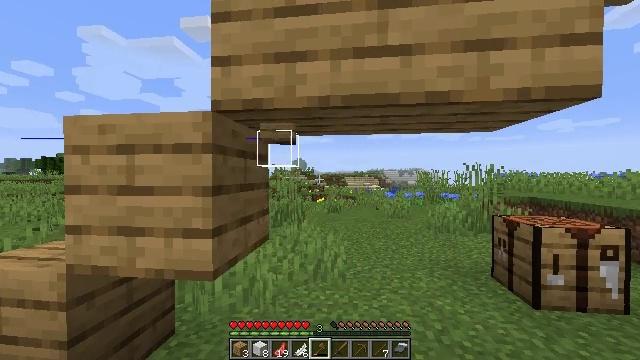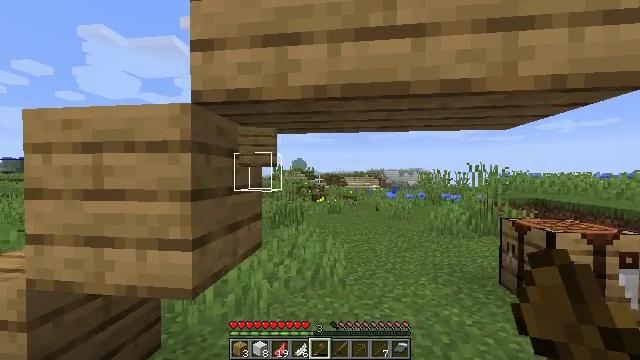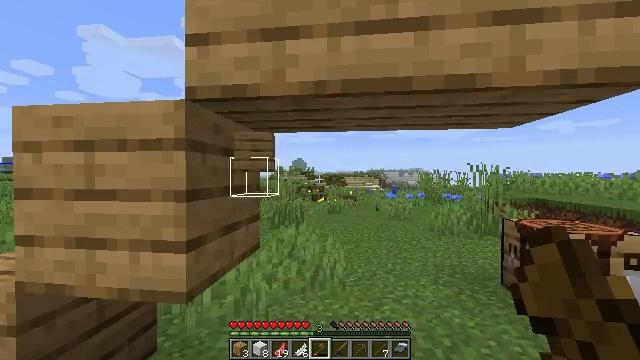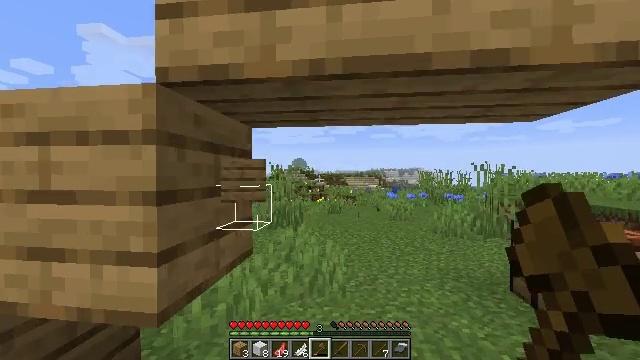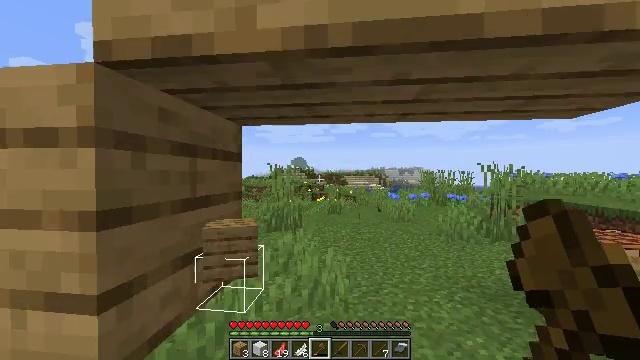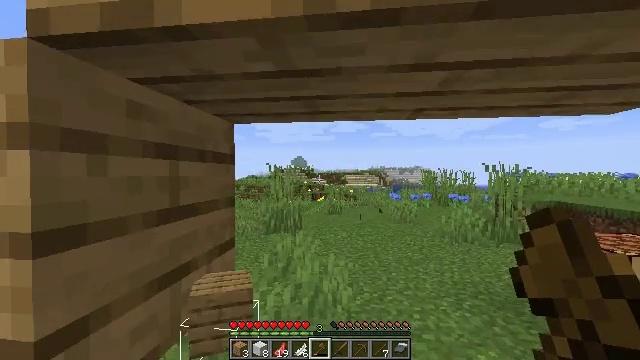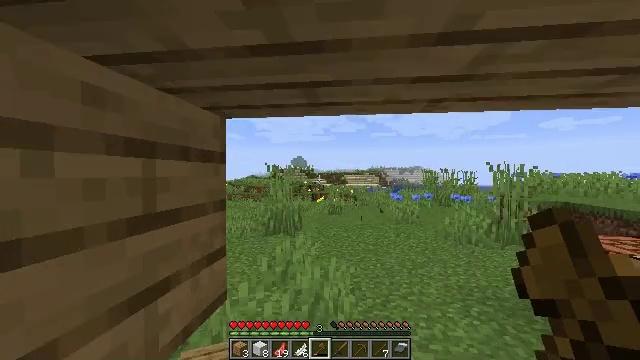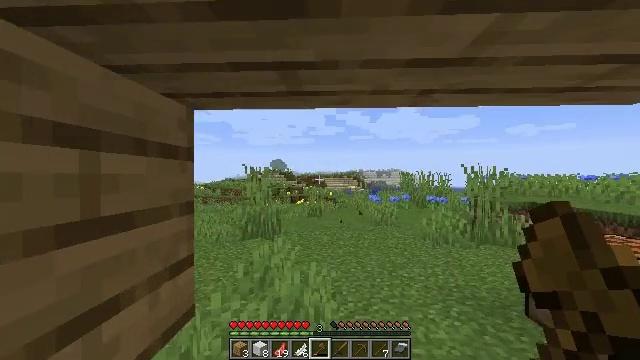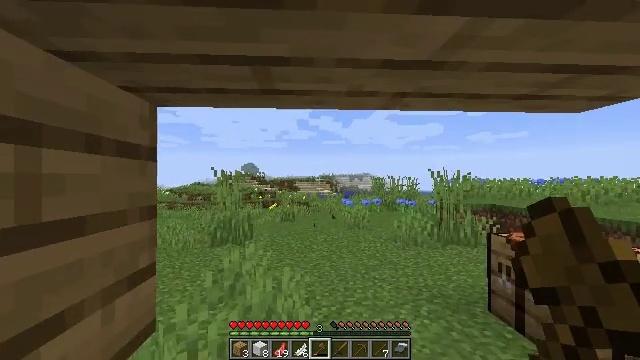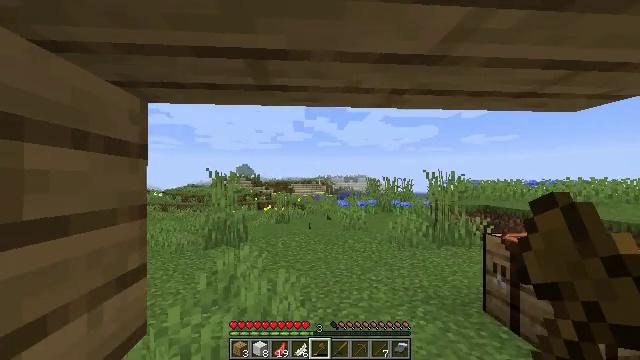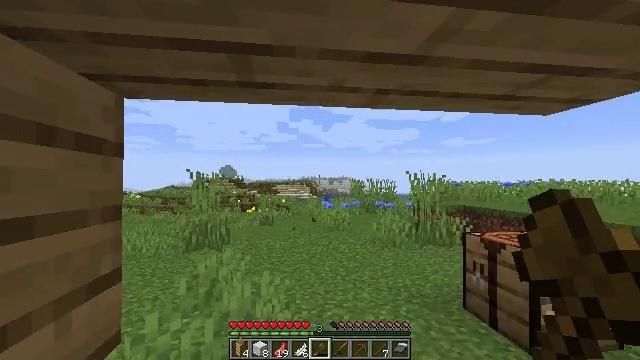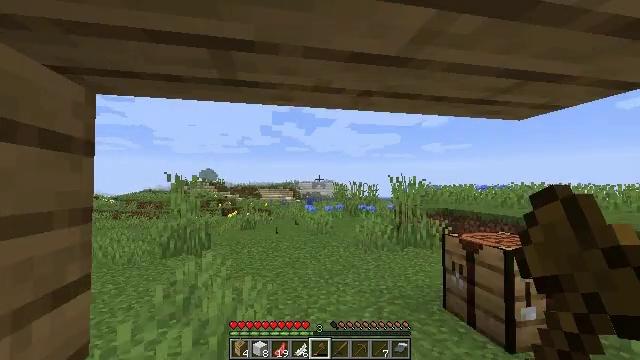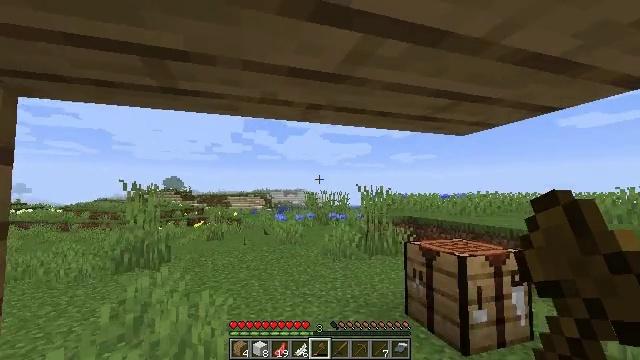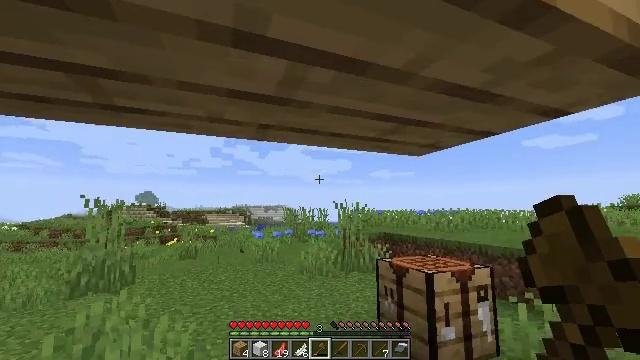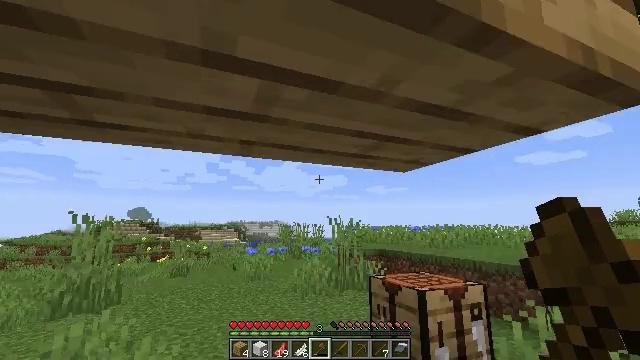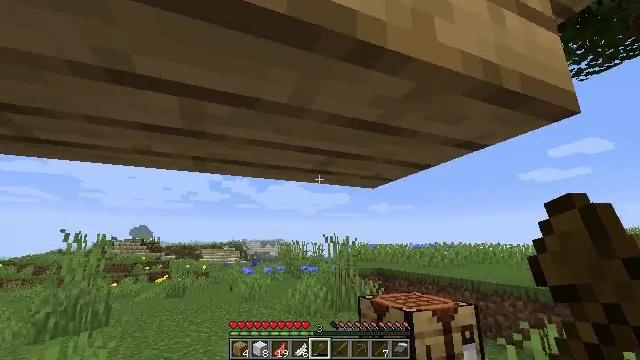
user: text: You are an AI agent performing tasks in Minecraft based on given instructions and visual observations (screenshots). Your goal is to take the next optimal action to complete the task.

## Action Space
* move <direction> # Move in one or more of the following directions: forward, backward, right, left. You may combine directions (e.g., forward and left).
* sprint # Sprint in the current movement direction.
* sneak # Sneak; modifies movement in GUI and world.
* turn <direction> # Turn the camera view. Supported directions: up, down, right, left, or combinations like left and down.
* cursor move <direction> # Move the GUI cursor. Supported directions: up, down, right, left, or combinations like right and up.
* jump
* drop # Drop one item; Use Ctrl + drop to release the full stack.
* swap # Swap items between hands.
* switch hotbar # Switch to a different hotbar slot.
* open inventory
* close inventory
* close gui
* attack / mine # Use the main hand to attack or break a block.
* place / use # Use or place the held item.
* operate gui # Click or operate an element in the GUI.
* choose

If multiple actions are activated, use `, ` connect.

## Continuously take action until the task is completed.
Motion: motion action
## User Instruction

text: Attack the oak planks to recycle it.
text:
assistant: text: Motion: move forward
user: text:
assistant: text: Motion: move forward
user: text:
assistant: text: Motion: move forward
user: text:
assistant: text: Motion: move forward
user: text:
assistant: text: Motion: move forward
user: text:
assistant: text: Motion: no_op
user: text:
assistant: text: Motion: turn right
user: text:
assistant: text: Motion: turn right
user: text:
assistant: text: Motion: turn right
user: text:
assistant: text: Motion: turn right
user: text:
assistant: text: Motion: turn right
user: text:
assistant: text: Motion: move right, turn right and up
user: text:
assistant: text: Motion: move right, turn right and up
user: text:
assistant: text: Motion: move right, turn up
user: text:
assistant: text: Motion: move right, turn up
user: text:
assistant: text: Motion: move right, turn left and up
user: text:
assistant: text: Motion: turn left and up
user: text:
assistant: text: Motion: turn left, attack / mine
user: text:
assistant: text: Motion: turn left, attack / mine
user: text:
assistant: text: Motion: turn left, attack / mine
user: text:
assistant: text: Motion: attack / mine
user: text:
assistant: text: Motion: attack / mine
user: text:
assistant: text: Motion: attack / mine
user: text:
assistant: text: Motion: turn left and up, attack / mine
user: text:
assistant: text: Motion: turn left, attack / mine
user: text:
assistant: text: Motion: attack / mine
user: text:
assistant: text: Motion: attack / mine
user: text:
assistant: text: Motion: attack / mine
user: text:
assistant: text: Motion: attack / mine
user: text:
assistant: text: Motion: turn up, attack / mine